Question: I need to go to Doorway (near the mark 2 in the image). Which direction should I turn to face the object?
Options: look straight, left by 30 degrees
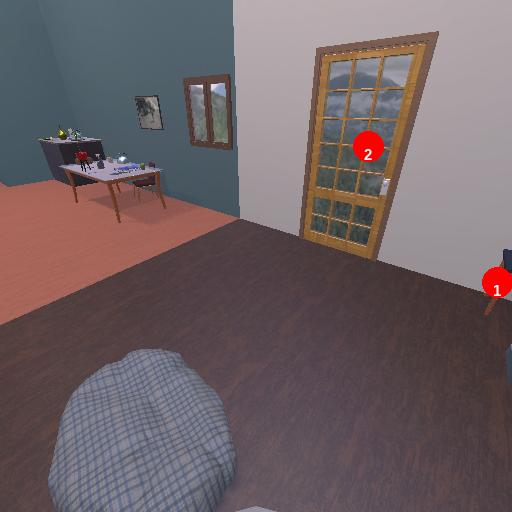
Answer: look straight